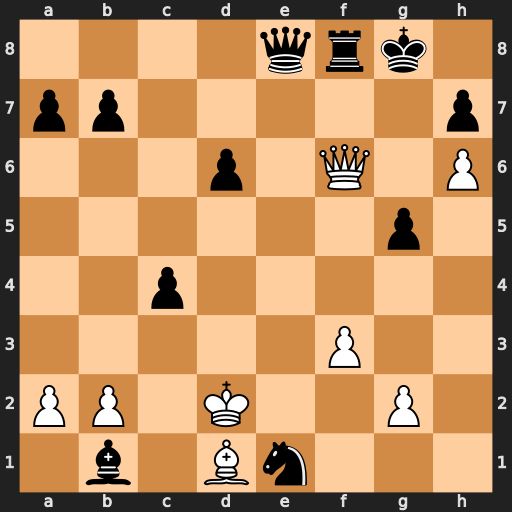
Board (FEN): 4qrk1/pp5p/3p1Q1P/6p1/2p5/5P2/PP1K2P1/1b1Bn3
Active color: w
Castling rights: -
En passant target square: -
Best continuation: Qg7#